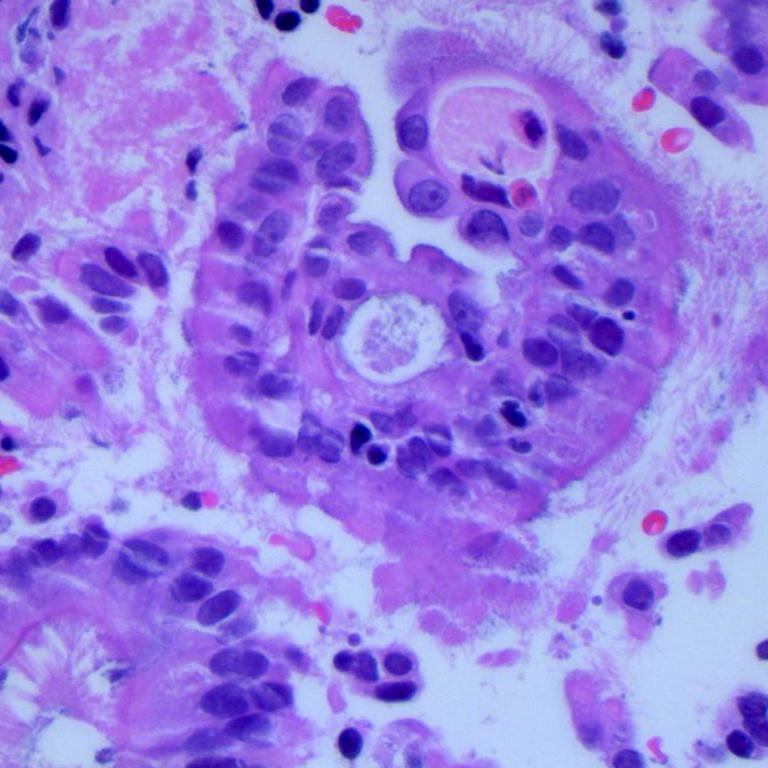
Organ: lung
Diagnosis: adenocarcinomas